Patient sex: F
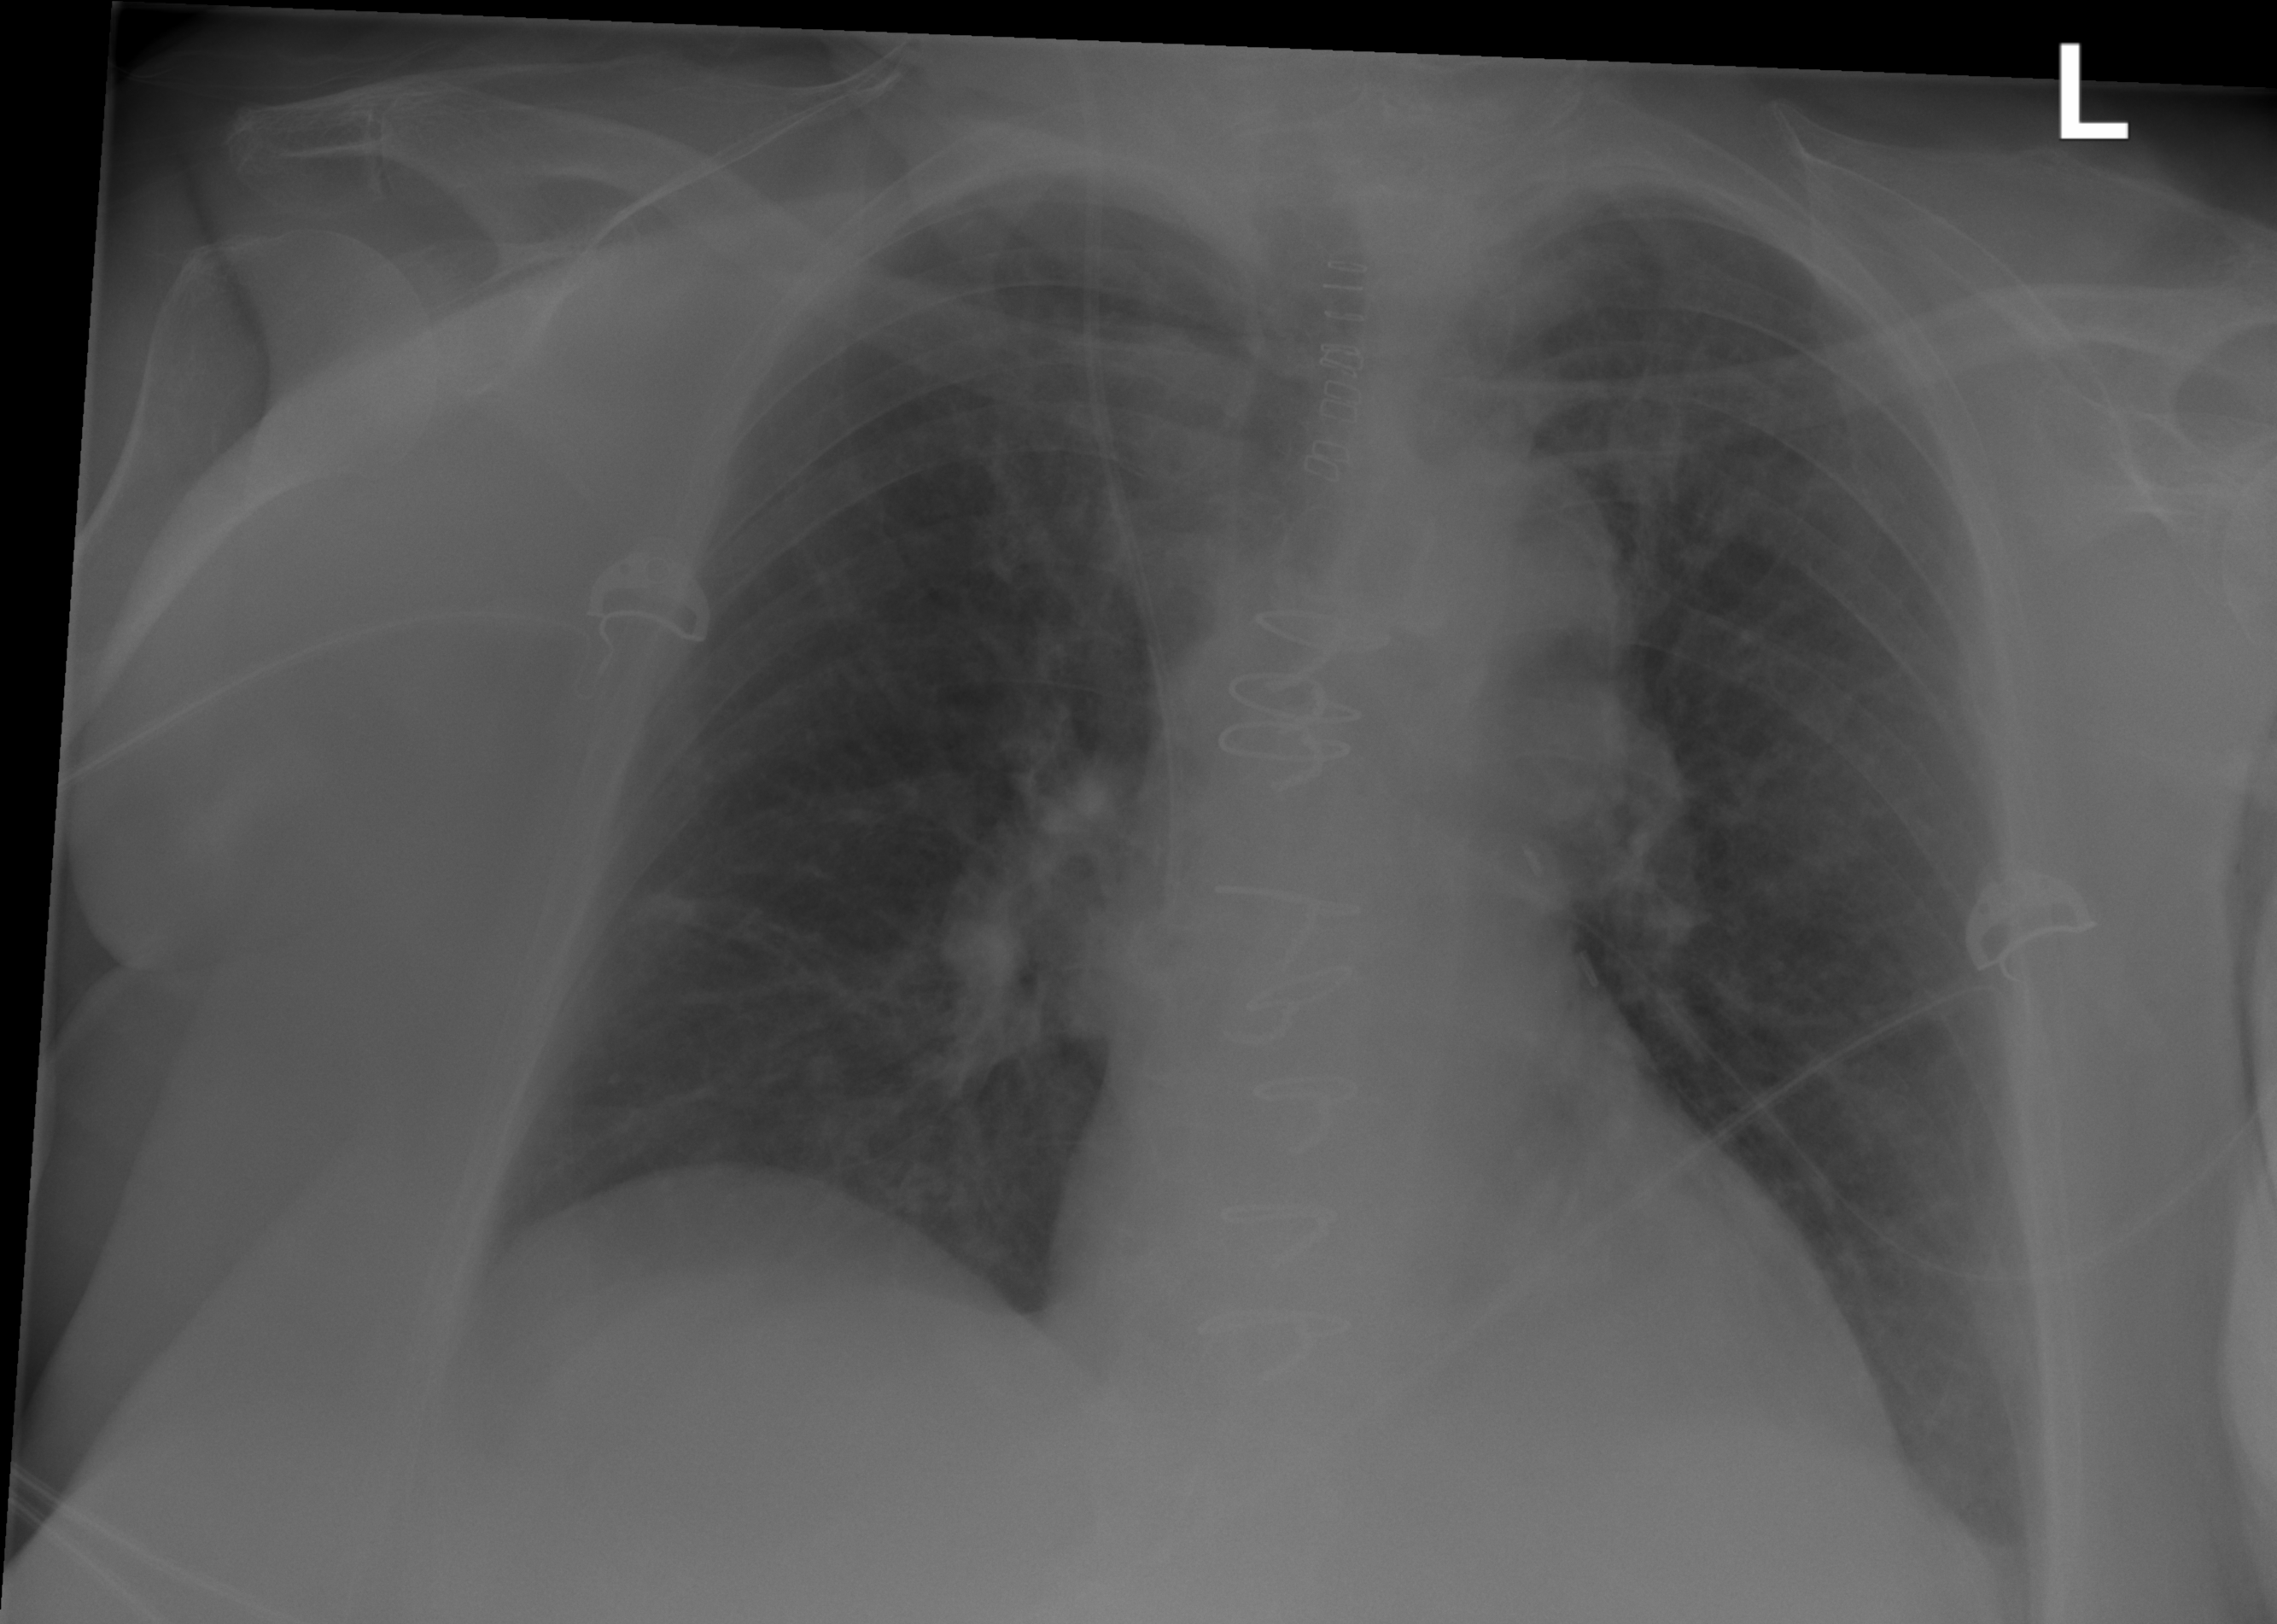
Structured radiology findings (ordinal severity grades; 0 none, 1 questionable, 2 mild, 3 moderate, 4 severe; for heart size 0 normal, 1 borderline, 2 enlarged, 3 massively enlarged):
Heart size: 2
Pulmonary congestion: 1
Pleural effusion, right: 2
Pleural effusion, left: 2
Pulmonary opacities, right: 0
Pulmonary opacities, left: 0
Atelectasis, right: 2
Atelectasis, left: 0